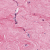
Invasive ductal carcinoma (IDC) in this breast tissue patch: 0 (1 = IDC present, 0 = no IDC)